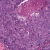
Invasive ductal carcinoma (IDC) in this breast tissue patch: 0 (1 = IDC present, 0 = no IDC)